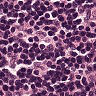
Metastatic tissue present: no